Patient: sex F, age 67
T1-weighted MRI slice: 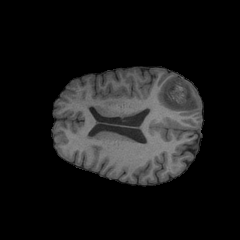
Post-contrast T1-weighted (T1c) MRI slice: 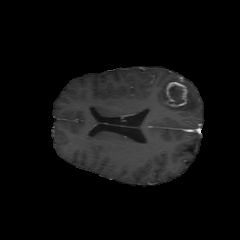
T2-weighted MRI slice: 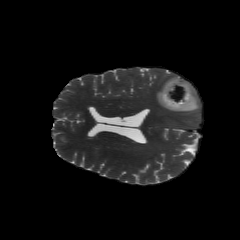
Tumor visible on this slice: yes
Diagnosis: Glioblastoma, IDH-wildtype
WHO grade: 4